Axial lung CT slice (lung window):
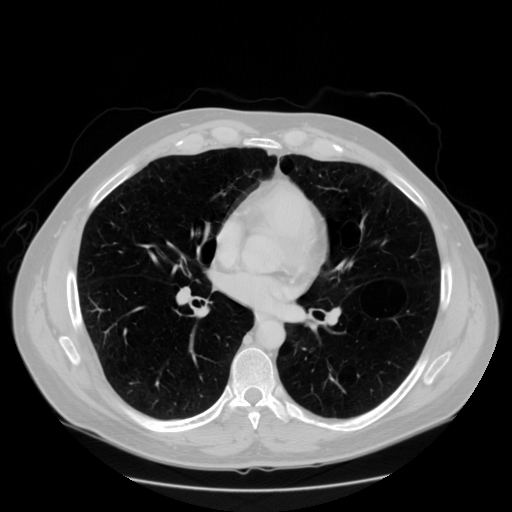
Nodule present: no